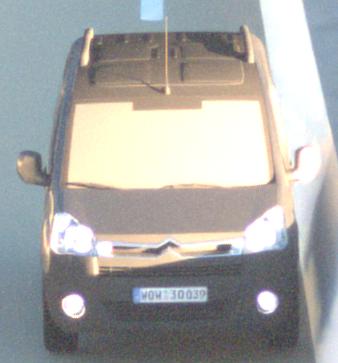
Make: Citroen
Model: Berlingo Kombi VTi 120
Detailed model: Berlingo (II) Kombi
Model produced from: 2009/12
Model produced until: 2012/03
Doors: 5
Color: gray
Road condition: dry road
Daytime: sunrise or sunset
Contrast: high contrast